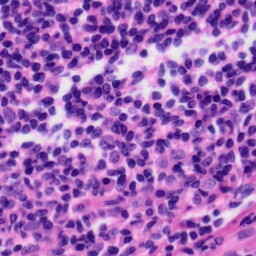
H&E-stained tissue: Tonsil